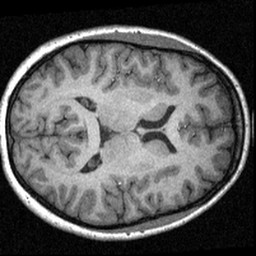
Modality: T1w
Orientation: axial
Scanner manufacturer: siemens
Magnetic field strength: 3 T
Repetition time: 1.57 s
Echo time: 0.00304 s